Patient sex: M
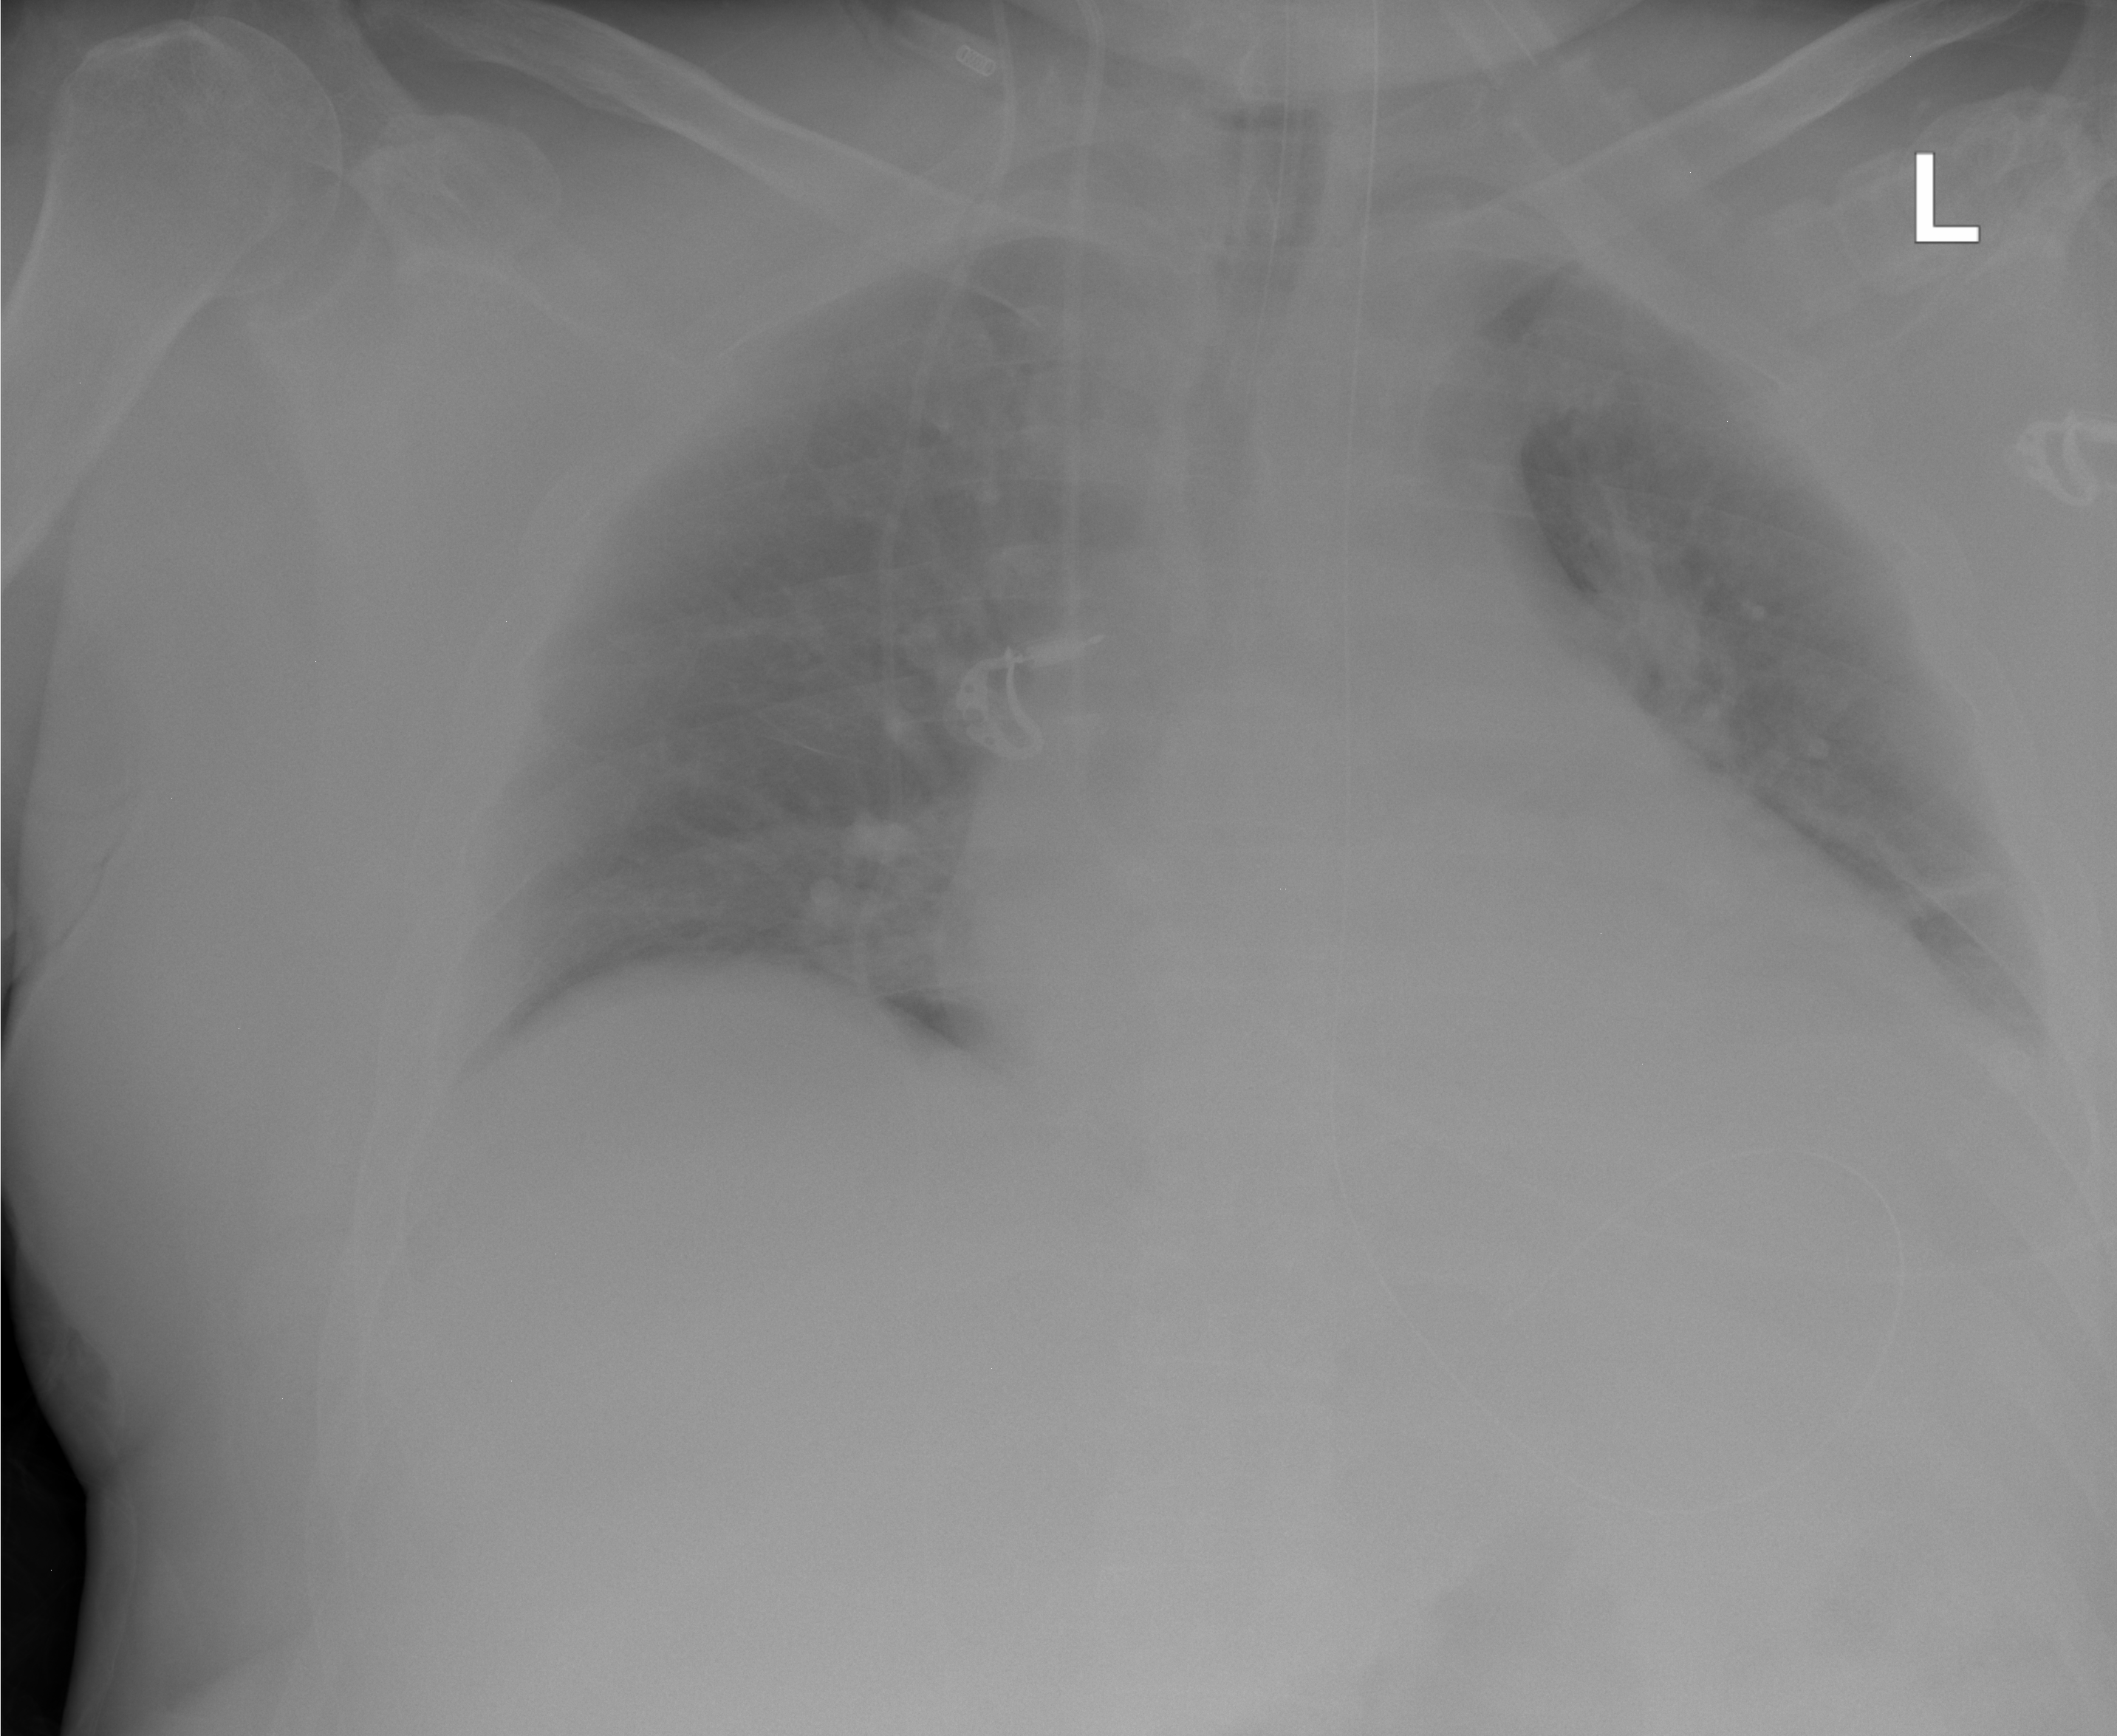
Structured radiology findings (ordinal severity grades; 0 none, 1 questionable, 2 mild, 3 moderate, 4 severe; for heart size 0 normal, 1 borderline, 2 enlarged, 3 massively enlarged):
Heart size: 2
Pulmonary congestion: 2
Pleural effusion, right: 0
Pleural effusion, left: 2
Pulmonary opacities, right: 0
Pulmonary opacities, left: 0
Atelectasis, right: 0
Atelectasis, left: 2